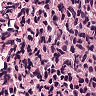
Metastatic tissue present: yes